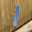
Label: 1